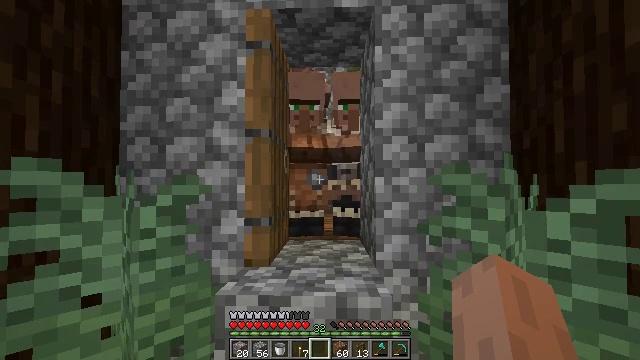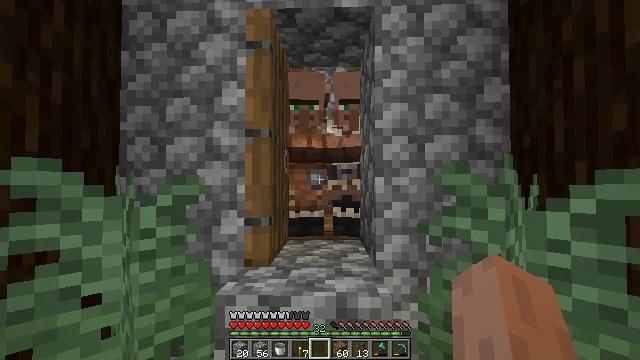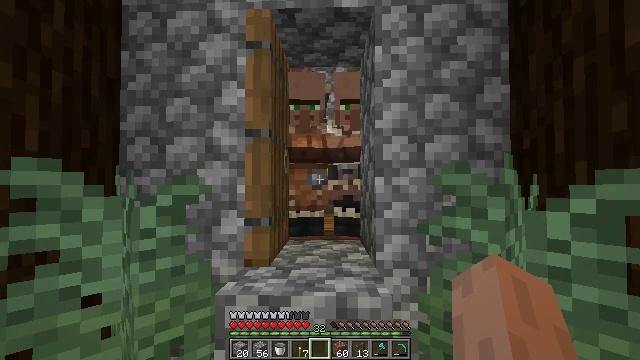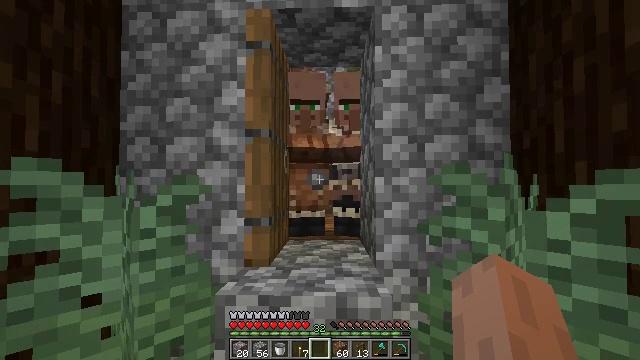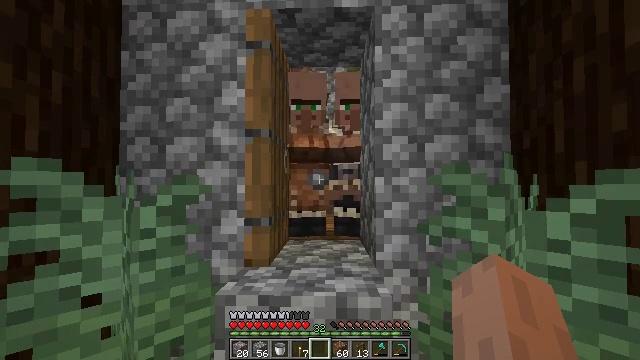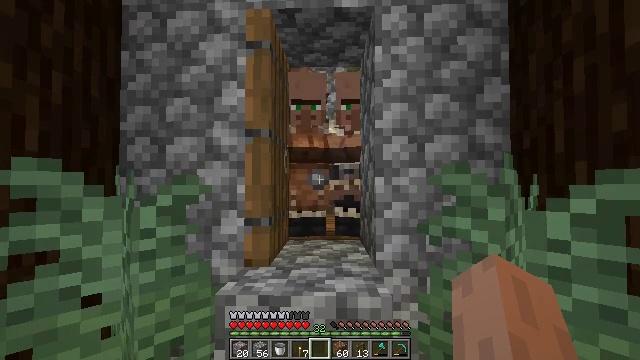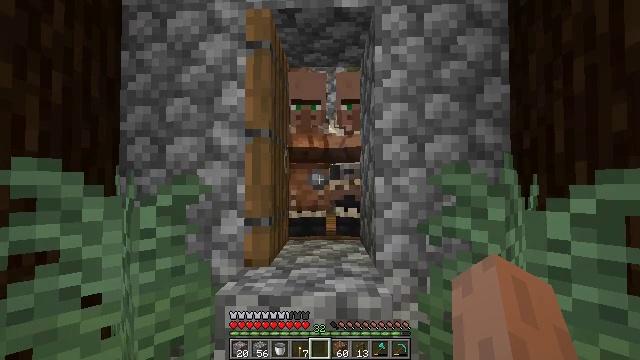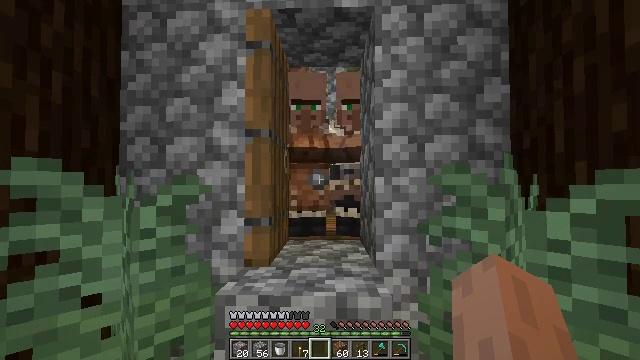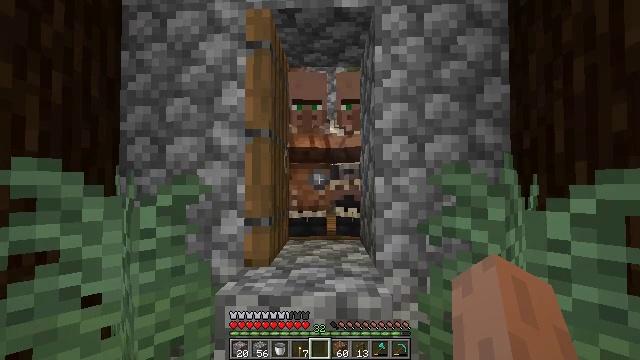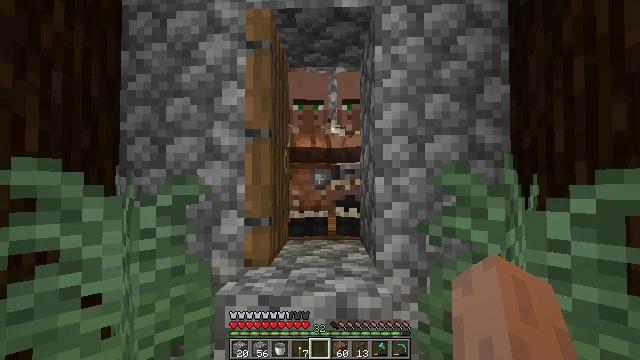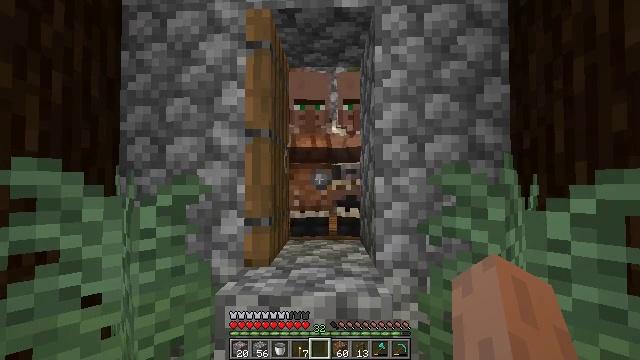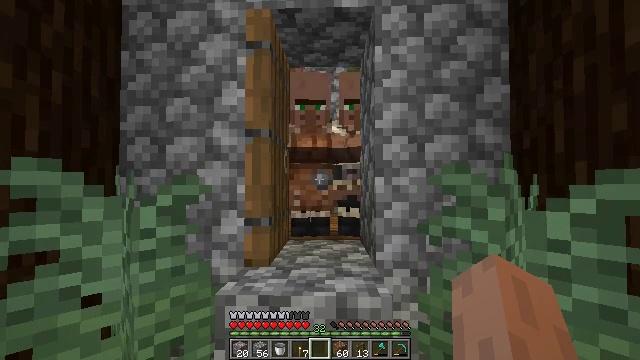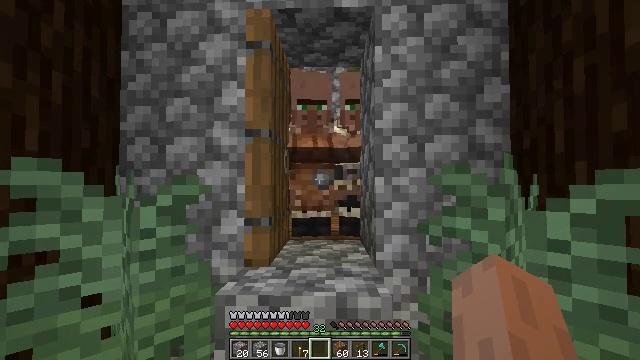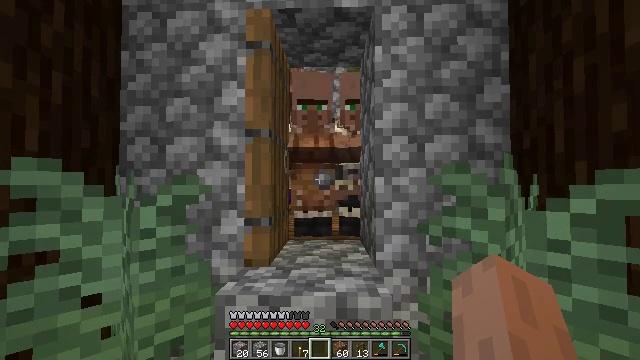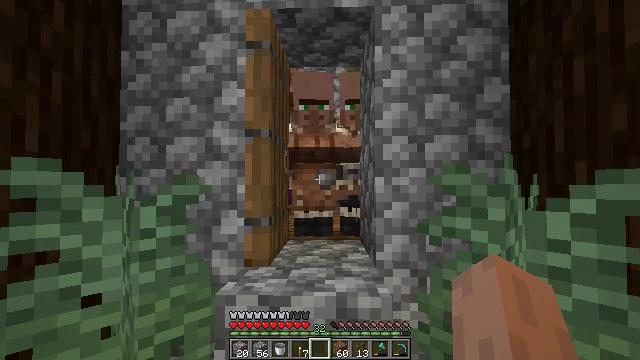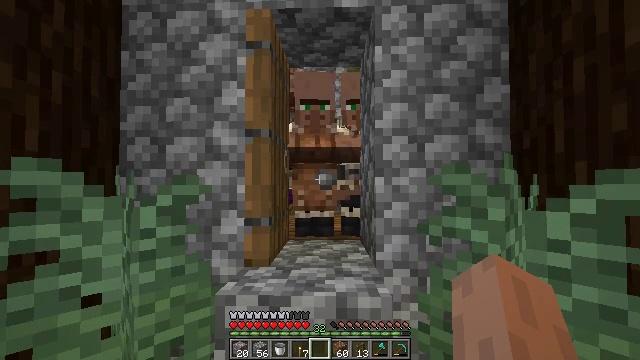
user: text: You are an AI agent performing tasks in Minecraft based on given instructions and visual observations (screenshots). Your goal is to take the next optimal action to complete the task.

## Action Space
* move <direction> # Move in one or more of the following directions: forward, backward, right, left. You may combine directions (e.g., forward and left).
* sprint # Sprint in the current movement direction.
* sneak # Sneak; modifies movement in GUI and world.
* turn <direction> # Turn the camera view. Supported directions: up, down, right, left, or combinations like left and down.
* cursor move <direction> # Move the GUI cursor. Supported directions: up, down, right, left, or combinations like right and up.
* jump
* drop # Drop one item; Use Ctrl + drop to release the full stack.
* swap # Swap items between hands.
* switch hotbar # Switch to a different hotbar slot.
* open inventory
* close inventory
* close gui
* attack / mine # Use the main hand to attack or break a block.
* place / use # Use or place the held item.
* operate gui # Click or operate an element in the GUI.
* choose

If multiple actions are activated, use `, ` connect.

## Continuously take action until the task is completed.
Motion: motion action
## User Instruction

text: Collect the composter for reuse.
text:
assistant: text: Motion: no_op
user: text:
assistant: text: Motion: no_op
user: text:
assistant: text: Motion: no_op
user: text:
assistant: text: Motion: no_op
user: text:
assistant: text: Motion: no_op
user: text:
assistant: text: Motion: no_op
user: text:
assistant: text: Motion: no_op
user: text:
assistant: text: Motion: no_op
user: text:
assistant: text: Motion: no_op
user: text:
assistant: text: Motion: no_op
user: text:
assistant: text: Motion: no_op
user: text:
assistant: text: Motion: no_op
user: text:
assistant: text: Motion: no_op
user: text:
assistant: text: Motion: no_op
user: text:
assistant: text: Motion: no_op
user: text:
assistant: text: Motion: no_op
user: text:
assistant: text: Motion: no_op
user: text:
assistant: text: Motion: no_op
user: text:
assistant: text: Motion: no_op
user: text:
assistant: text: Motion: no_op
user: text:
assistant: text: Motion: no_op
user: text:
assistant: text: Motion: no_op
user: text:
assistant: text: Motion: no_op
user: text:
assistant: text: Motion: no_op
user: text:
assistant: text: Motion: no_op
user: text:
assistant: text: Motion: no_op
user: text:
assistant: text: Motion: no_op
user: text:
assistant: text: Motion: no_op
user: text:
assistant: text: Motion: no_op
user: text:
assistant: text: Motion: no_op